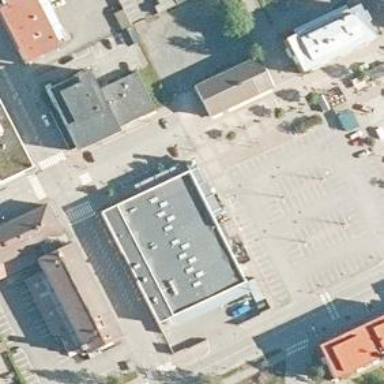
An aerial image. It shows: Retail building.